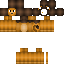
A female human skin with medium skin, wearing brown long hair dressed in a blue hoodie and black pants, featuring a closed mouth.